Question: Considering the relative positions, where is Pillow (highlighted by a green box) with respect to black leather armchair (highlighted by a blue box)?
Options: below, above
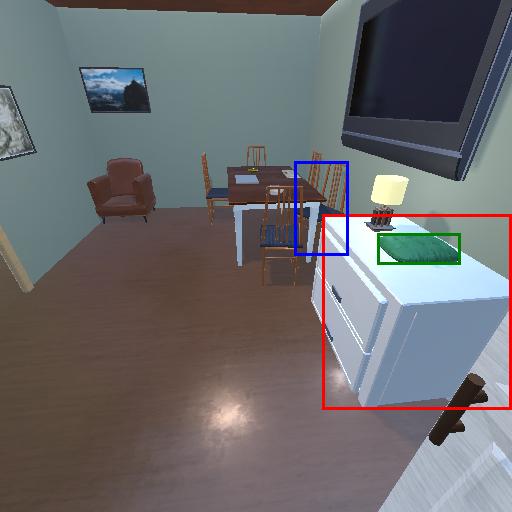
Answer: below